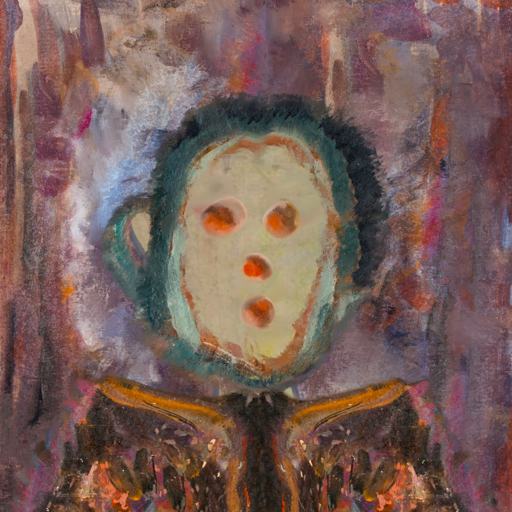
Background: Hypocrite, Head And Neck Front: Hill_Girl, Face Front: Rupkatha, Bust: Gypsy_Queen, Hair Front: Boggyland, Head Accessory: Blank, Second Necklace: Blank, Necklace: Blank, Baby: Blank